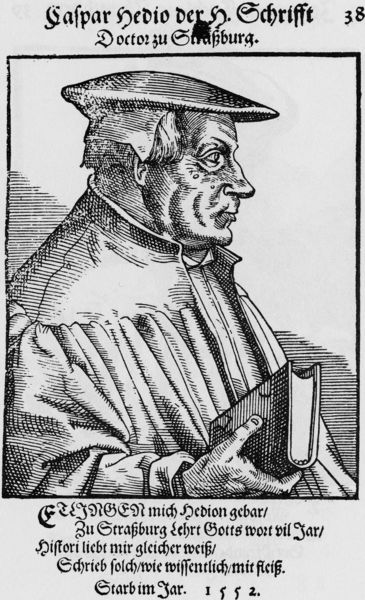
Titel: Bildnis des Kaspar Hedio
Künstler: Tobias Stimmer
Institution: (Seriendruck)
Schlagwörter: dunkel, gemälde, hand, haut, mann, schatten, umhang, weiß, daumen, frisur, grau, haar, hell, hintergrund, hut, mund, nase, ohr, profil, schwarz, stirn, zeichnung, blick, hochformat, hemd, jacke, kappe, mütze, augen, bibel, falten, gesicht, halten, kleidung, kragen, rahmen, ärmel, bildnis, hals, herr, hände, portrait, porträt, kirche, auge, geistlicher, gewand, haare, halbfigur, mantel, stoff, lippen, ohren, renaissance, schulter, helldunkel, kopfbedeckung, holzschnitt, schrift, grafik, graphik, schattierungen, falte, inschrift, streng, lesen, seitenansicht, robe, deutsch, schattens, wange, naht, oberkörper, tusche, buch, glaube, druck, schraffur, radierung, stich, titel, seite, schwarzweiß, text, überschrift, kardinal, arzt, buchdruck, buchseite, untertitel, talar, halbprofil, seitenprofil, priester, mönch, luther, gelehrter, zeilen, dürer, emblem, heilig, kupferstich, rennaissance, querschnitt, altdeutsch, gläubig, doktor, heilige schrift, kalligraphie, epitaph, schnitz, schrif, reformation, pickel, caspar, majuskel, chrift, erasmus, anzeige, bch, kaspar, doktorhut, texts, sticht, straßburg, gelehrt, sehr alt, bick, sommersprossen, doctor, strasburg, radieung, belesen, buchdrcuk, humansist, lutther, porteit, preister, triche, lange nase, 1552, zu, faltiges gesicht, gottes wort, doctor zu straßburg